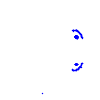
Particle: pion